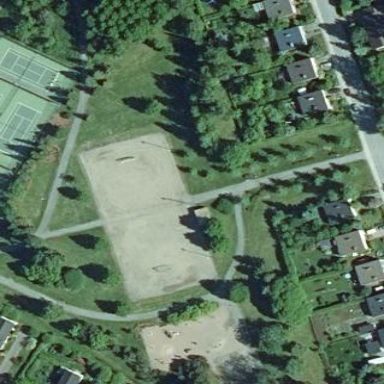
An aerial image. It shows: Pitch for leisure activities.